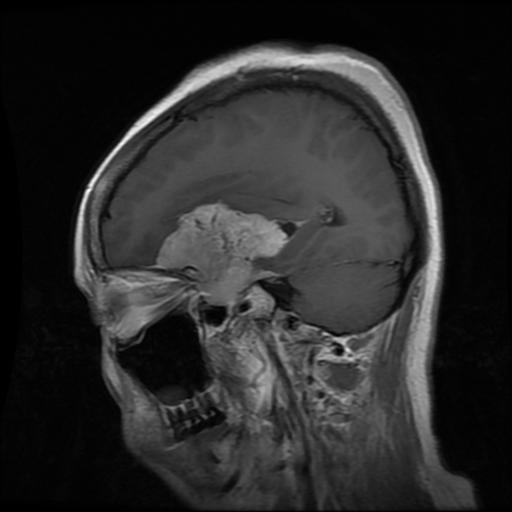
Label: meningioma